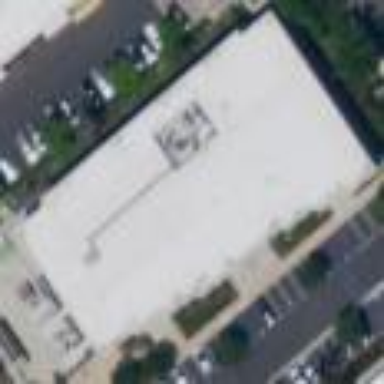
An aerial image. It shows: Industrial building.